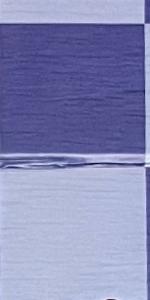
Label: Empty